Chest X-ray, PA view. Patient: 46 years old, sex F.
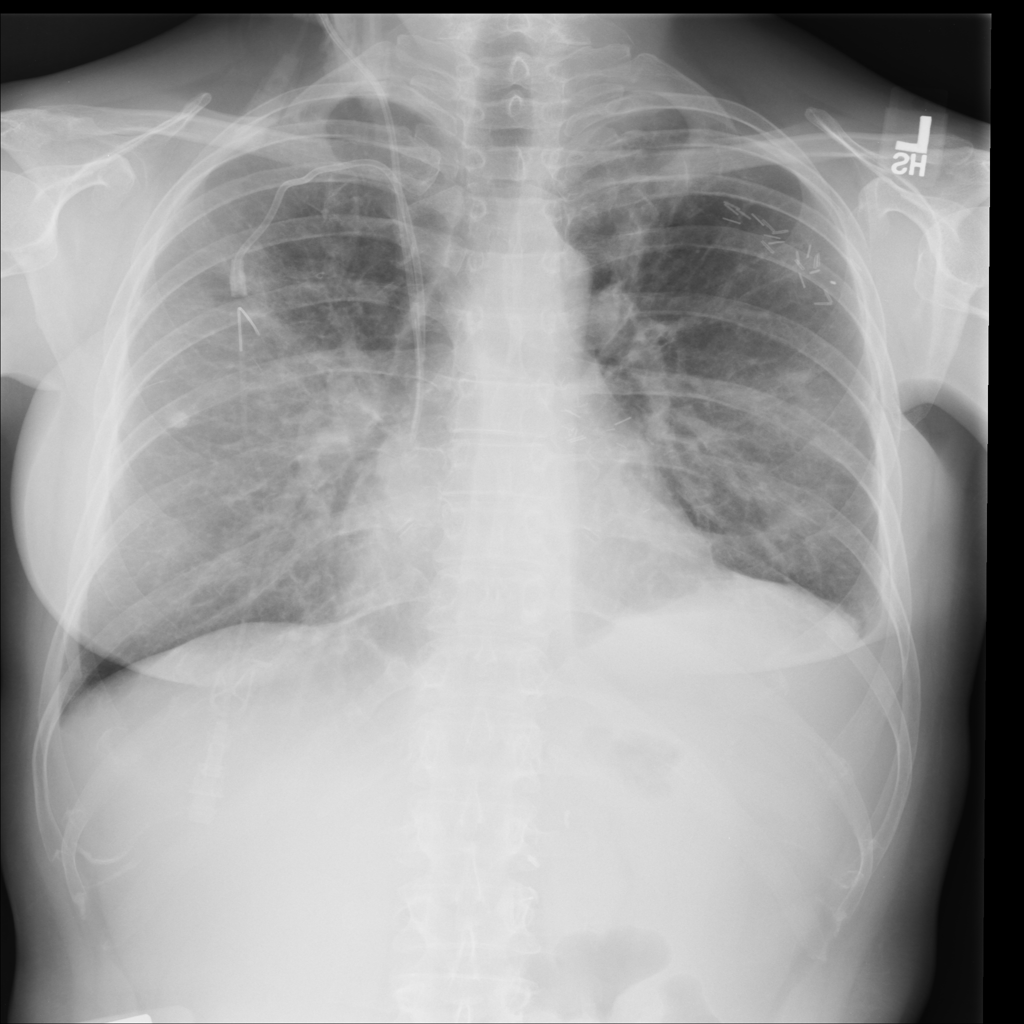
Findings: No Finding